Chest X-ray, PA view. Patient: 66 years old, sex M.
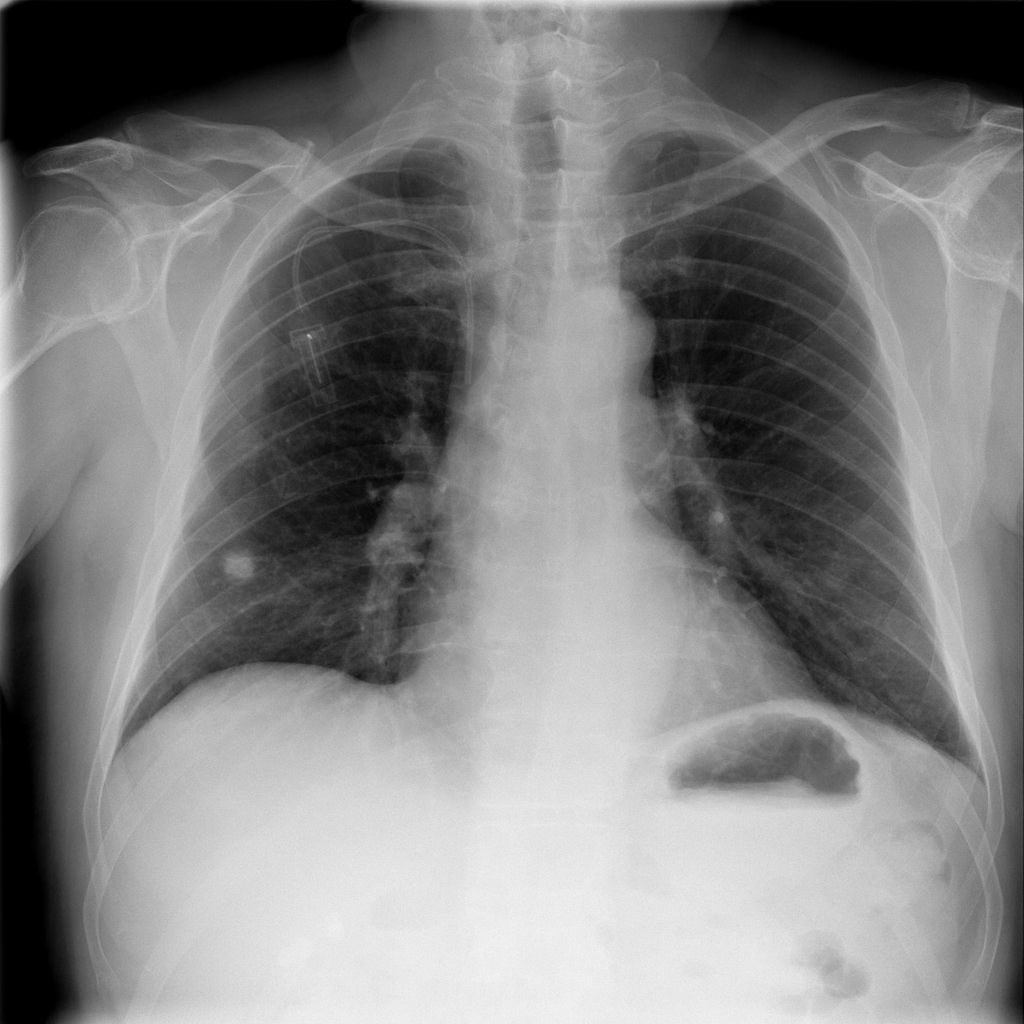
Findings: Infiltration, Nodule